Question: I am trying to learn more about multi-dimensional arrays along with recursive functions so as an exercise I have a threaded comments section. each comment (in the database) has an id, parent id (0 by default, but will be the id of the comment that it is in reply to), and content plus more.
I have followed a tutorial and come up with a half complete solution, however I can only grab a portion of the array's data with my current solution. I want to be able to grab the extra information such as 'authorId', 'commentDate' and everything I have tried thus far to do so has resulted in massive failure. Here is my code so far, the is the recursive function (within a class):
'''
function makeList($parentId) {
// Need the main $comms array:
global $comms;
echo '<ul>'; // Start an unordered list.
// Loop through each subarray:
foreach ($parentId as $comm_id => $theCommName) {
// Display the comment:
echo "<li>".$theCommName;
// Check for sub comments:
if (isset($comms[$comm_id])) {
// Call this function again:
self::makeList($comms[$comm_id]);
}
echo '</li>'; // Complete the list item.
} // End of FOREACH loop.
echo '</ul>'; // Close the ordered list.
} // End of function.
'''
and here is another function that will connect to the database to retrieve comments, and make use of the previous function:
'''
function callCommentList($pid){
// Connect to the database:
$dbc = mysqli_connect(HOST_NAME, USERNAME, PASSWORD, DB_NAME);
// Retrieve all the comments from a particular post:
$q = 'SELECT id, parentId, content, authorId, postId, commentDate, approved FROM comments WHERE postId='.$pid.' AND approved=1 ORDER BY parentId, commentDate ASC';
$r = mysqli_query($dbc, $q);
// Initialize the storage array:
global $comms;
$comms = array();
// Loop through the results:
while (list($commsId, $commParentId, $theComm, $authorId, $postId, $commentDate, $approved) = mysqli_fetch_array($r, MYSQLI_NUM)) {
// Add to the array:
$comms[$commParentId][$commsId] = $theComm;
}
self::makeList($comms[0]);
}
'''
and on another page I have created the instance of the class and called the method:
'''
$post->callCommentList($post->getId())
'''
Here is the result (the unordered list):

Ideally however, I would also like to get other information pulled from the database such as authorId etc and display it with the comment(and more). Any idea on how to go about doing that?
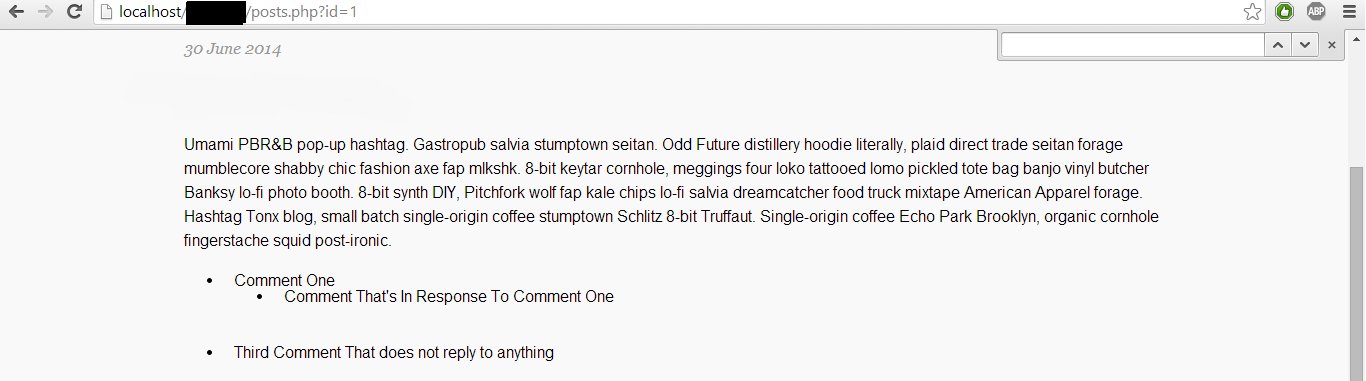
Answer: Ok well, I was going about storing items into the array wrong.
In my original code, I stored JUST the comment contents three levels deep, however I realised I could also store other things I needed three levels deeps (the author id + comment date), and did that as such:
'''
while (list($commsId, $commParentId, $theComm, $authorId, $postId, $commentDate, $approved) = mysqli_fetch_array($r, MYSQLI_NUM)) {
// Add to the array the comment, the comment's author, the comment's date:
$comment = array($theComm, $authorId, $commentDate);
$comms[$commParentId][$commsId] = $comment;
}
'''
which will equal this when the array is printed neatly:
'''
Array
(
[0] => Array
(
[1] => Array
(
[0] => Comment One
[1] => 3
[2] => 2014-07-06 21:16:19
)
[4] => Array
(
[0] => Third Comment That does not reply to anything
[1] => 3
[2] => 2014-07-06 21:24:12
)
)
[1] => Array
(
[2] => Array
(
[0] => Comment That's In Response To Comment One
[1] => 3
[2] => 2014-07-06 21:17:03
)
)
)
'''
so from there I could easily see that I could just grab the details via the index, so the revised recursive method is as follows:
'''
function makeList($parentId) {
// Need the main $comms array:
global $comms;
echo '<ul>'; // Start an unordered list.
// Loop through each subarray:
foreach ($parentId as $comm_id => $theComm) {
// Display the item:
echo "<li>";
echo "<strong>Id:</strong> ".$comm_id."<br/>";
echo "<strong>The Comment</strong> : ".$theComm[0]."<br/>";
echo "<strong>Author Id:</strong> ".$theComm[1]."<br/>";
echo "<strong>Comment Date:</strong> ".$theComm[2];
// Check for comments:
if (isset($comms[$comm_id])) {
// Call this function again:
self::makeList($comms[$comm_id]);
}
echo '</li>'; // Complete the list item.
} // End of FOREACH loop.
echo '</ul>'; // Close the unordered list.
}
'''
and now I have access to all the array elements I need:

just need to clean up the code (and use PDO instead for the communicating with the database)